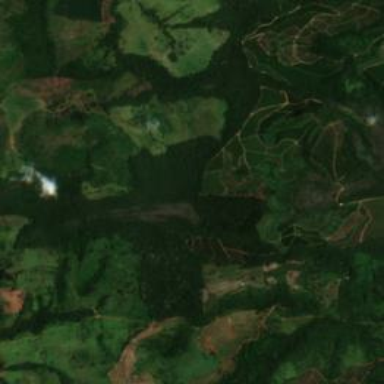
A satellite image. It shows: Farmland with coffee crops.